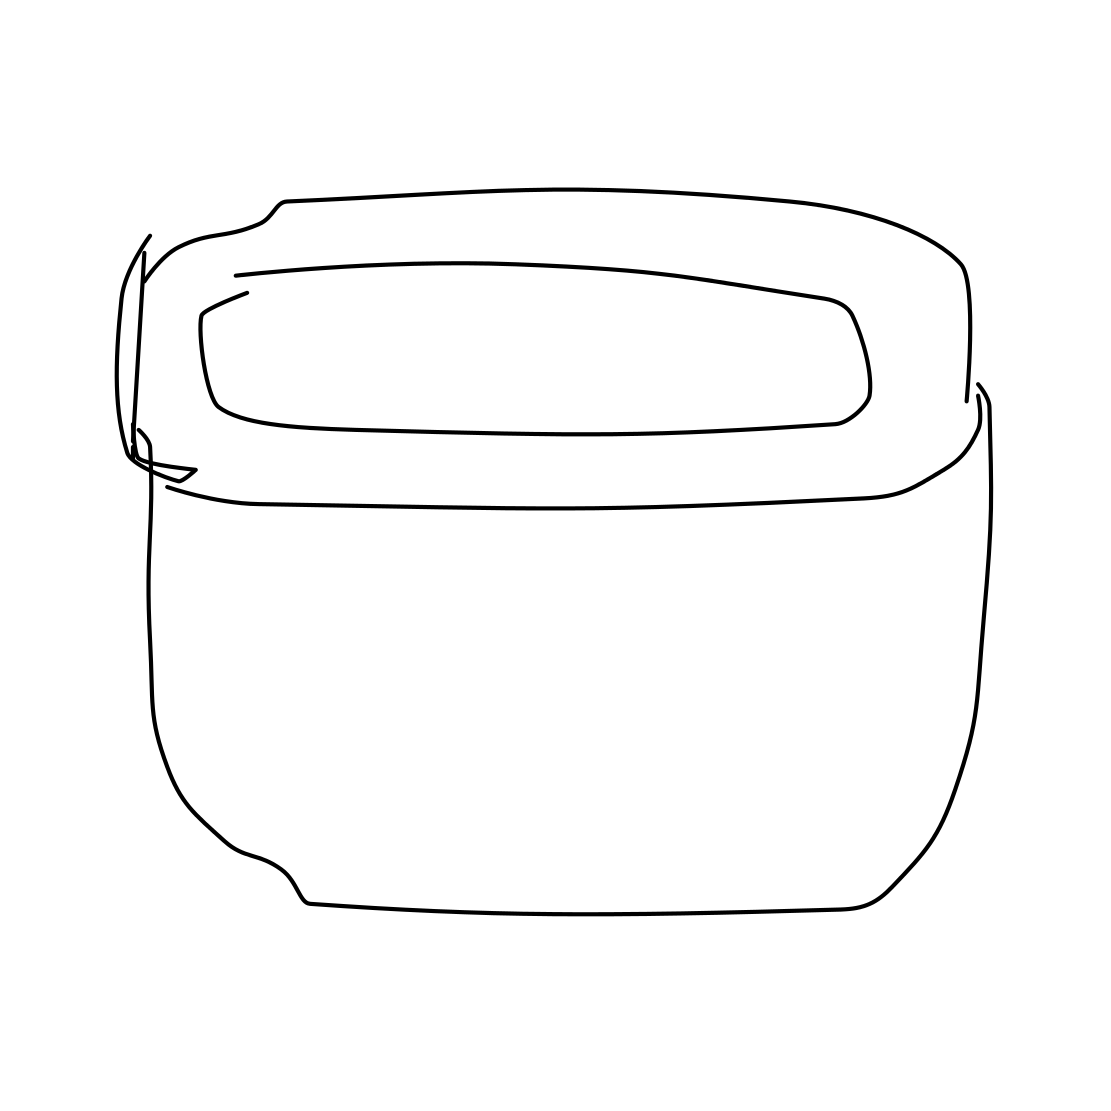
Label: bowl